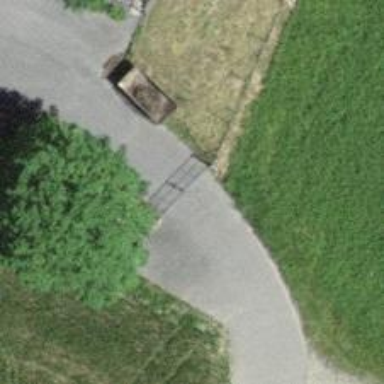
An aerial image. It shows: Gate.